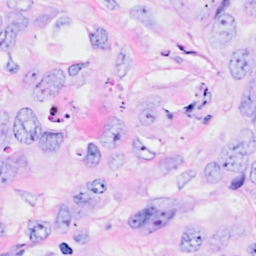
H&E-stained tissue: Breast